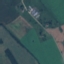
Land use / land cover: Pasture